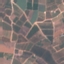
Label: PermanentCrop